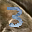
Label: 3